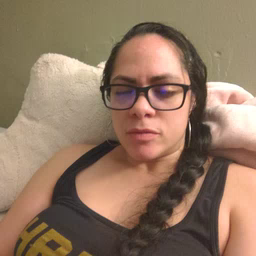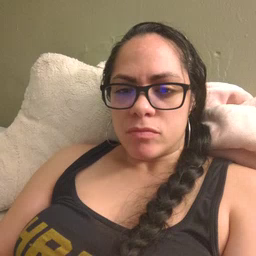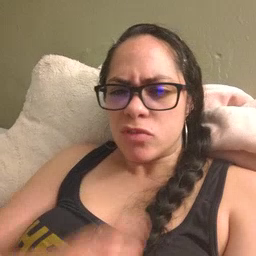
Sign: dry